Interaction volume radius: 5 \u00c5
Interaction volume height: 20 \u00c5
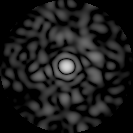
Disorder parameter: 0.8589